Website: lowes
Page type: review-order
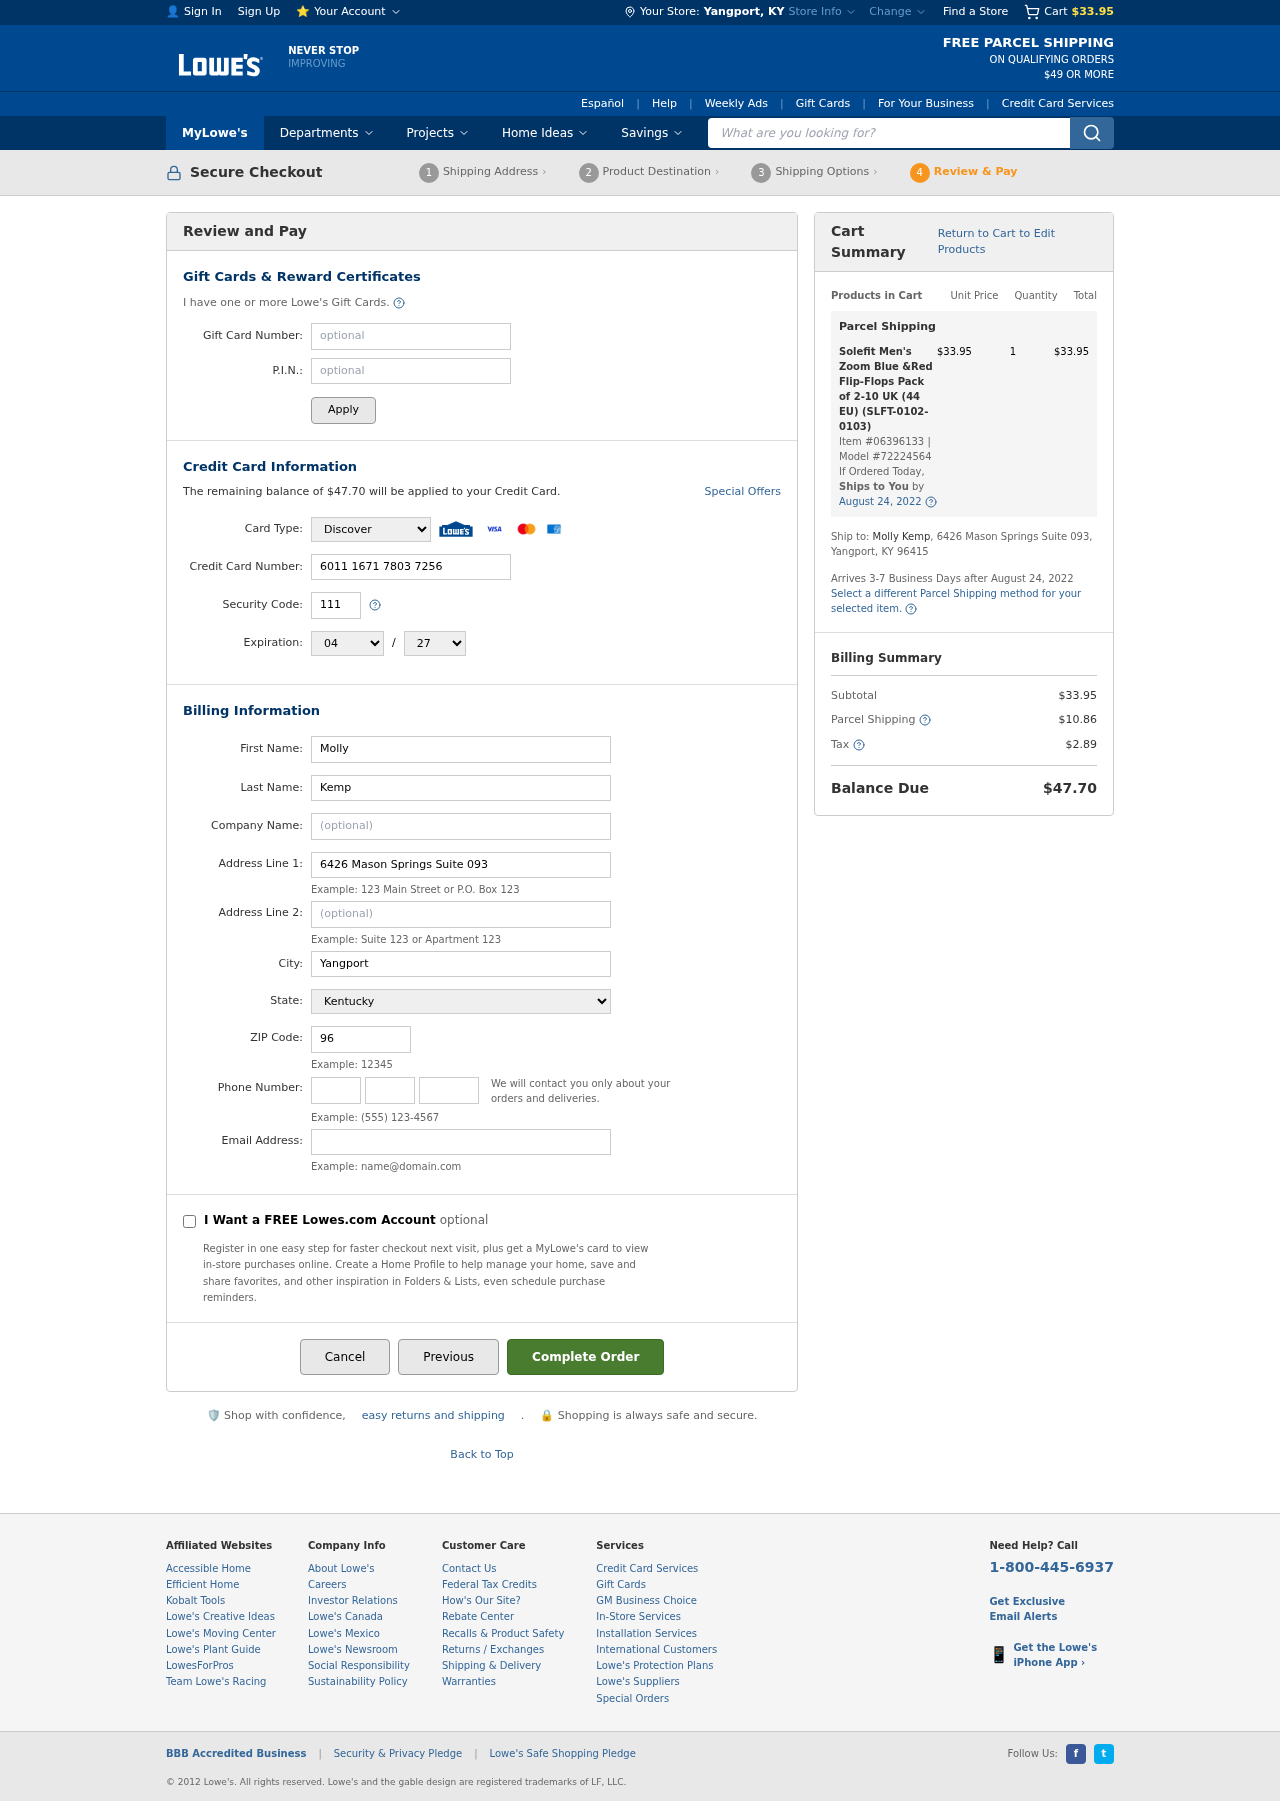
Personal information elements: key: PII_CARD_CVV
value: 111
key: PII_CARD_EXPIRY_MONTH
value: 04
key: PII_CARD_EXPIRY_YEAR
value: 27
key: PII_CARD_NUMBER
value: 6011 1671 7803 7256
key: PII_CARD_TYPE
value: Discover
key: PII_CITY
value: Yangport
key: PII_CITY_STATE
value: Yangport, KY
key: PII_EMAIL
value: molly.kemp@yahoo.com
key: PII_FIRSTNAME
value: Molly
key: PII_LASTNAME
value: Kemp
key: PII_PHONE_AREA
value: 652
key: PII_PHONE_PREFIX
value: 524
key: PII_PHONE_SUFFIX
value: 5691
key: PII_POSTCODE
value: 96415
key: PII_STATE
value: Kentucky
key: PII_STREET
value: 6426 Mason Springs Suite 093
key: PII_STREET2
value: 6426 Mason Springs Suite 093
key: PII_FULLNAME2
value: Molly Kemp
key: PII_STATE_ABBR
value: KY
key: PII_POSTCODE_FULL
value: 96415
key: PII_CITY_STATE_ZIP
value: Yangport, KY 96415
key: PII_POSTCODE_NUMERIC
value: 96415
Product elements: key: PRODUCT1_NAME
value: Solefit Men's Zoom Blue &Red Flip-Flops Pack of 2-10 UK (44 EU) (SLFT-0102-0103)
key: PRODUCT1_PRICE
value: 33.95
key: PRODUCT1_QUANTITY
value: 1
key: PRODUCT1_ITEM_NUMBER
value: Item #06396133
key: PRODUCT1_MODEL_NUMBER
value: Model #72224564
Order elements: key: ORDER_SUBTOTAL
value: $33.95
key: ORDER_BALANCE_DUE
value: $47.70
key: ORDER_SHIPPING_DATE
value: August 24, 2022
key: ORDER_ITEM_TOTAL
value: $33.95
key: ORDER_SHIPPING_DATE2
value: August 24, 2022
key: ORDER_SHIPPING_COST
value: $10.86
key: ORDER_TAX
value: $2.89
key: ORDER_TOTAL
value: $47.70
Search elements: key: HEADER_SEARCH
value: What are you looking for?